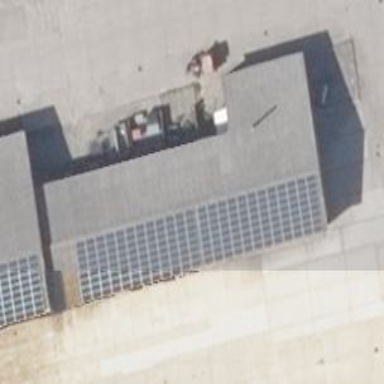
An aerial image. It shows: Small solar photovoltaic panel used as generator to produce electricity.